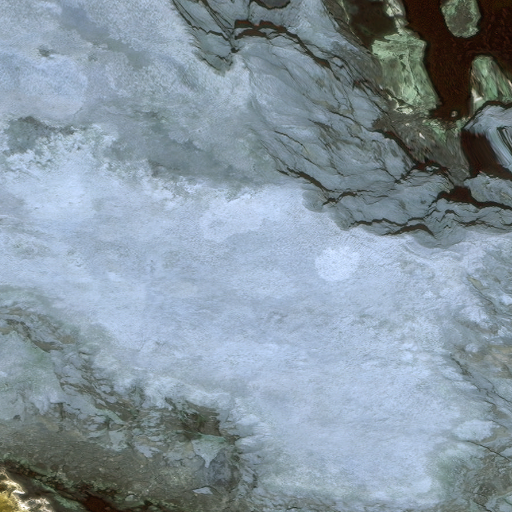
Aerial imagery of island in Alaska named Uuyax containing only unknown